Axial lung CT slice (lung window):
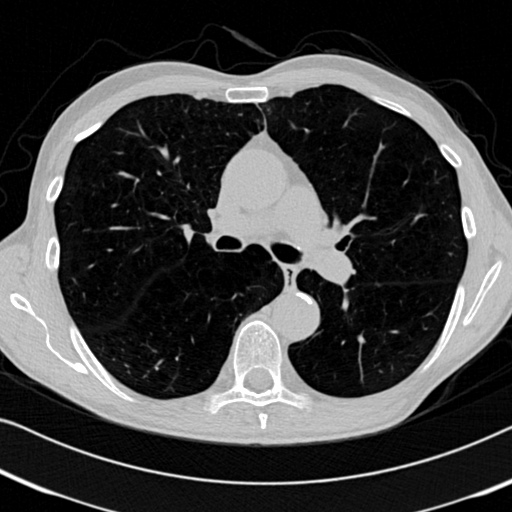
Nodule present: no